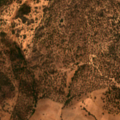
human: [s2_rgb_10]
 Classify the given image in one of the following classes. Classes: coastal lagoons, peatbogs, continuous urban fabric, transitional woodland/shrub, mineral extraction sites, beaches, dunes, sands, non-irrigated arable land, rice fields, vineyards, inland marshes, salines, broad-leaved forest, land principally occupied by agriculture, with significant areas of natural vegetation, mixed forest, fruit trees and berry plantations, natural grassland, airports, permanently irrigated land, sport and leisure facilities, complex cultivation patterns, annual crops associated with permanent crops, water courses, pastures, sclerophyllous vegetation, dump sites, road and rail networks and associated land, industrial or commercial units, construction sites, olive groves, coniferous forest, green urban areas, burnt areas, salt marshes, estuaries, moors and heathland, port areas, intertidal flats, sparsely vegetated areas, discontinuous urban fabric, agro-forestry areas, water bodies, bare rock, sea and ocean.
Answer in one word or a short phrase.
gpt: non-irrigated arable land, agro-forestry areas, broad-leaved forest